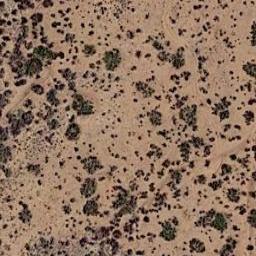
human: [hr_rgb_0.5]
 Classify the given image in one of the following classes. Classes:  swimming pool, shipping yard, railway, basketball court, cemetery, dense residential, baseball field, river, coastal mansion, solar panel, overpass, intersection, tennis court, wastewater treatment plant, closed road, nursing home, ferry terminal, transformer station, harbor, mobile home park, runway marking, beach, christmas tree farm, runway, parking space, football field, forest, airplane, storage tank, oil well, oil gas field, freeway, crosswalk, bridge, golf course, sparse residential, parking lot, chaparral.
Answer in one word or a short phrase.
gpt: chaparral